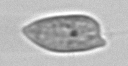
Label: Prorocentrum_dentatum